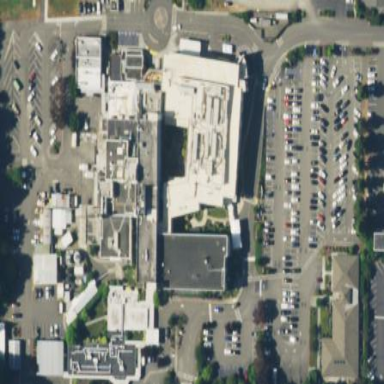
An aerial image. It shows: Healthcare facility identified as hospital.